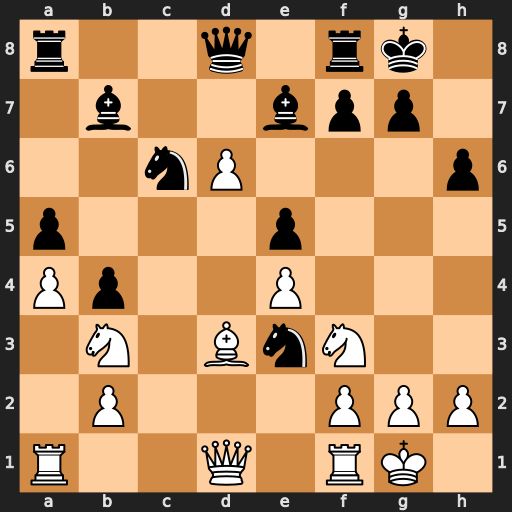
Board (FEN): r2q1rk1/1b2bpp1/2nP3p/p3p3/Pp2P3/1N1BnN2/1P3PPP/R2Q1RK1
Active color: w
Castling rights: -
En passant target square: -
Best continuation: dxe7 Nxe7 fxe3